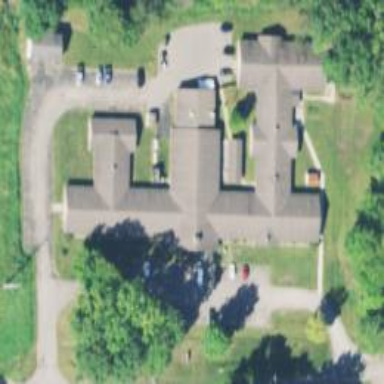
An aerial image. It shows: Nursing home.